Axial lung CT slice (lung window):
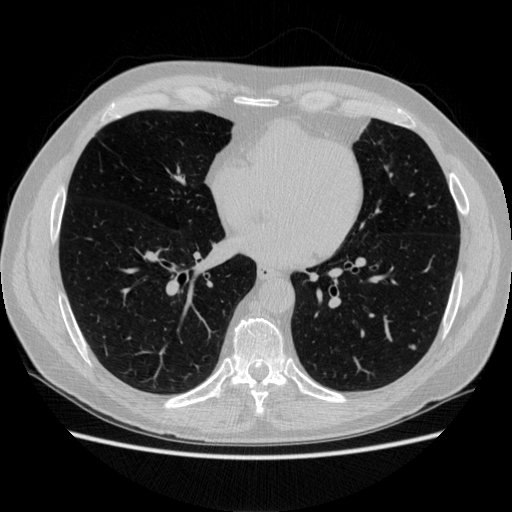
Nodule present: yes
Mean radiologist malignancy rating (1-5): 2.667